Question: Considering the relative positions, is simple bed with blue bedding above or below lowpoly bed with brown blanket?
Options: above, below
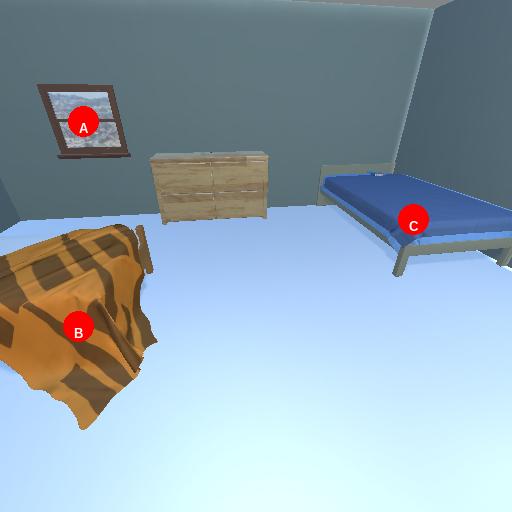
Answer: above